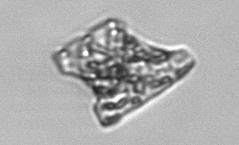
Label: Eucampia